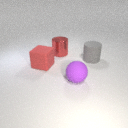
large red metal cylinder to the left of large purple rubber sphere